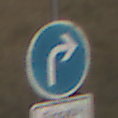
Verkehrszeichen: VorgeschriebeneFahrtrichtungRechts
Zusatzzeichen unten: BesondereFahrzeugeUndTransportgueter3
Umgebung: Outdoor, Nature
Tageszeit: MorningAfternoon
Wetter: PartlyCloudy
Licht: Natural
Jahreszeit: NotSpecified
Kontrast: HighContrast